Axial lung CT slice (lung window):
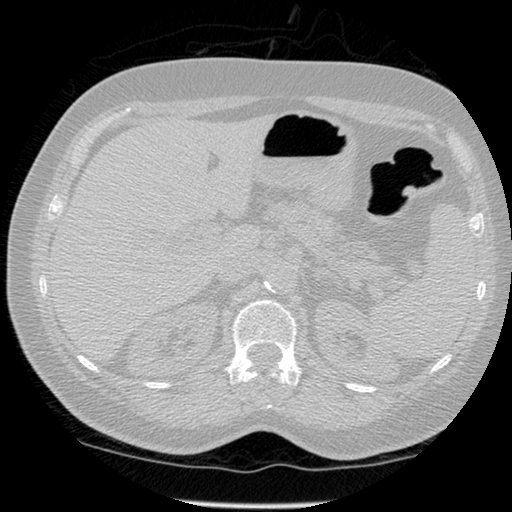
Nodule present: no